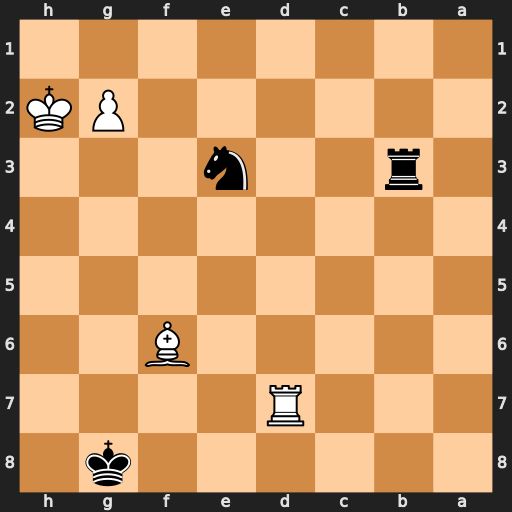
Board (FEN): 6k1/3R4/5B2/8/8/1r2n3/6PK/8
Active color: b
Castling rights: -
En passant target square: -
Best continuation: Ng4+ Kg1 Rb1+ Rd1 Rxd1#